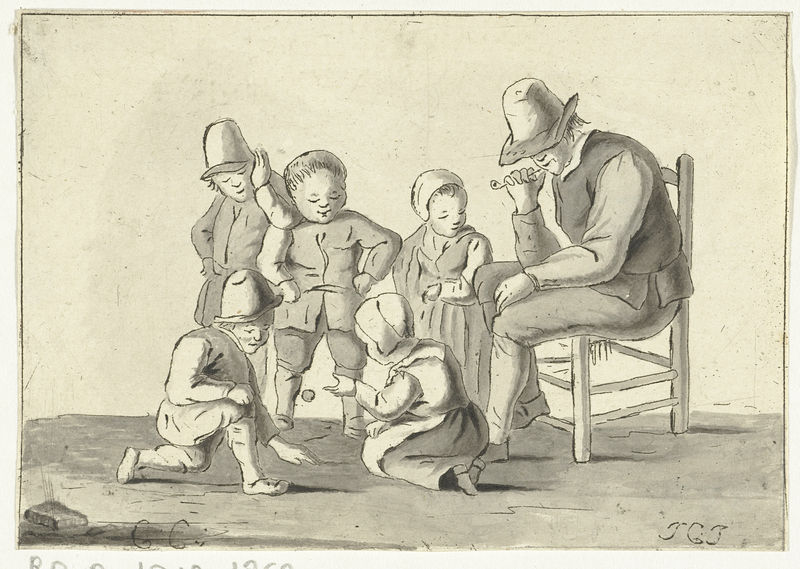
Titel: Bikkelende kinderen
Künstler: Christina Chalon
Standort: Amsterdam
Institution: Rijksmuseum
Schlagwörter: gruppe, mann, weiß, mädchen, grau, hut, kleid, schwarz, stuhl, zeichnung, ball, haube, kappe, signatur, kind, bauern, kinder, kopfbedeckung, jungen, spielen, kopftuch, pfeife, weste, spiel, buch, volk, zuschauen, bursche, kinderspiel, ballspiel, stuhl pfeife, tgj, tgi